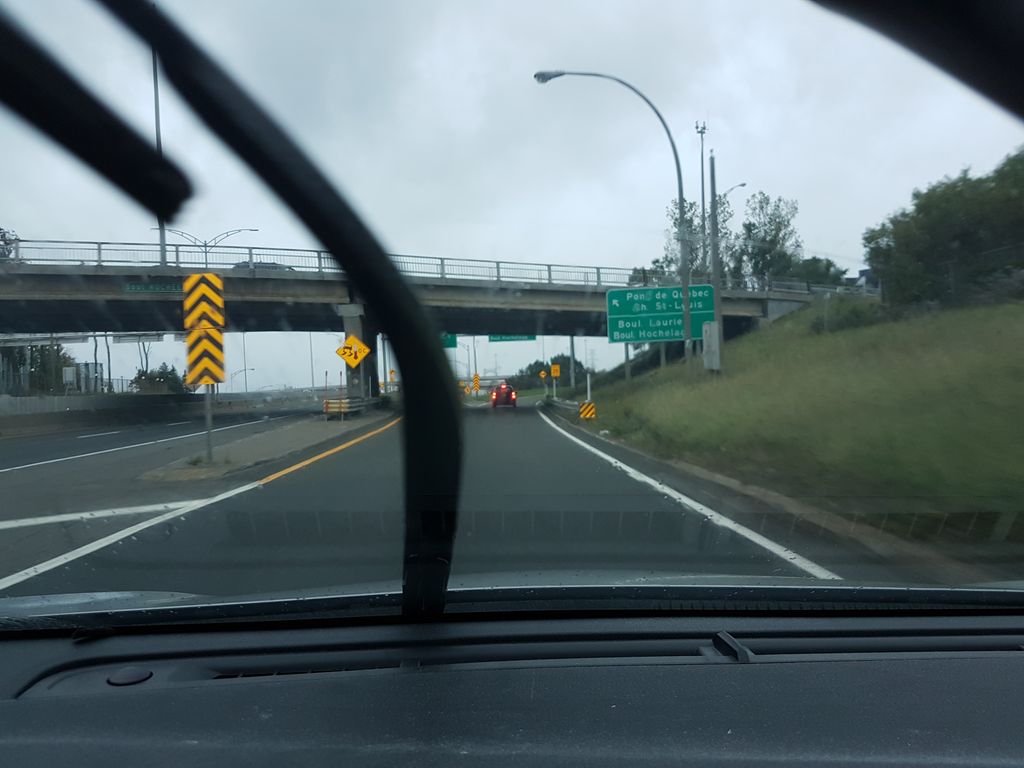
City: quebec_city